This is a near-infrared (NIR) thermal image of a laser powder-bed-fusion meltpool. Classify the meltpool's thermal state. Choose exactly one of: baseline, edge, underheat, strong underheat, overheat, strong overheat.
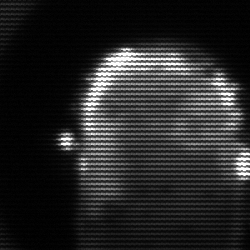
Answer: baseline